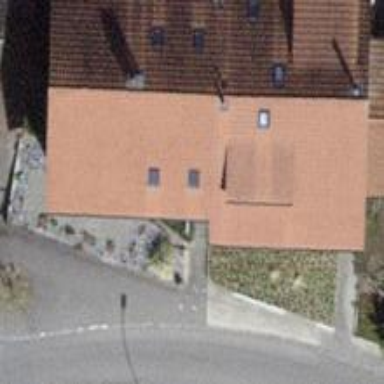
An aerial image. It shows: Building with tile roof.